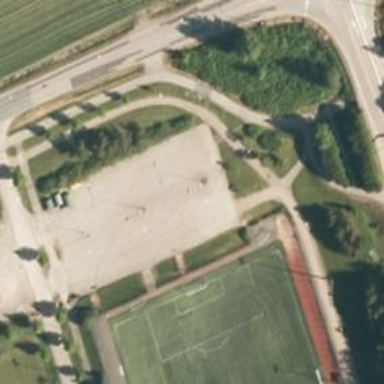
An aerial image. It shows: Paved parking area with designated parking spots.